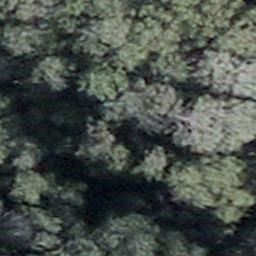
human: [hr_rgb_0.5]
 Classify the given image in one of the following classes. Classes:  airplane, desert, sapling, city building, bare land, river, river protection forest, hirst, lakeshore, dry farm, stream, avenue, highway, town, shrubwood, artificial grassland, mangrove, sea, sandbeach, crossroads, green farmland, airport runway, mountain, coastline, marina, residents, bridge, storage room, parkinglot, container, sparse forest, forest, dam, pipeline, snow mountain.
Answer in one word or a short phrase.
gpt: shrubwood